Field crop: maize
Growth stage: 1
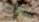
Species: atriplex